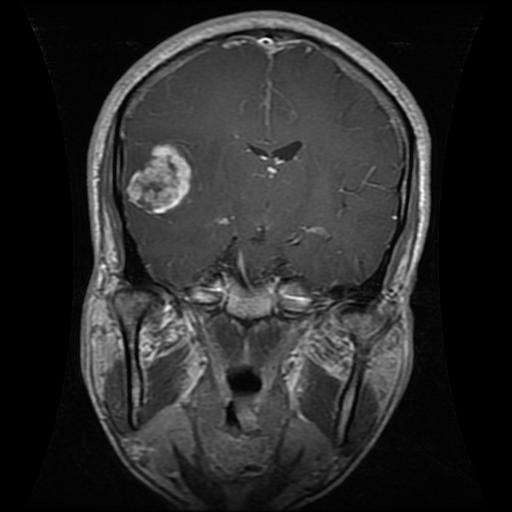
Label: glioma